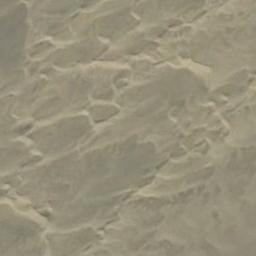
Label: desert